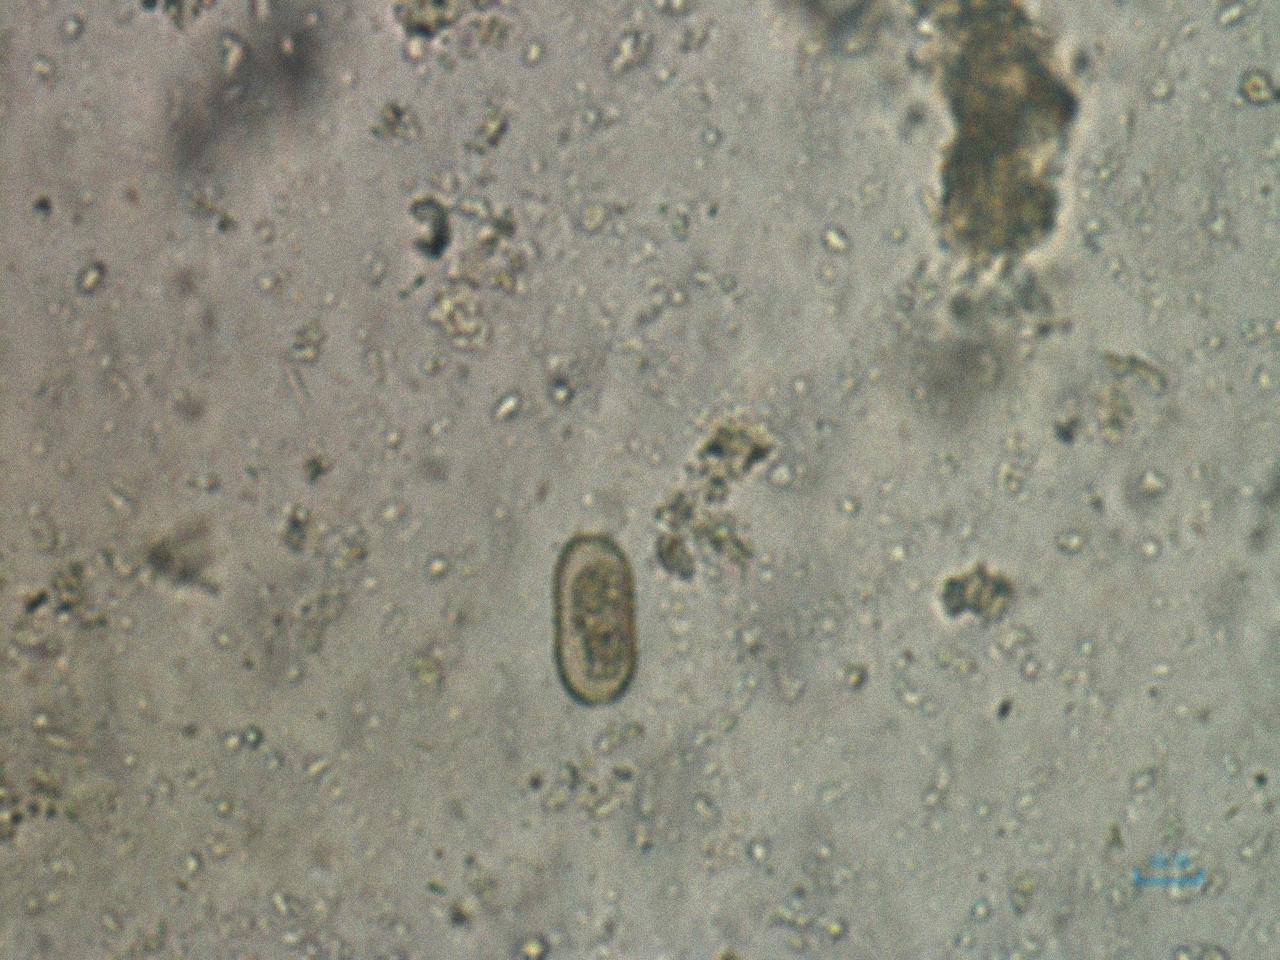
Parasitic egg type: Capillaria philippinensis